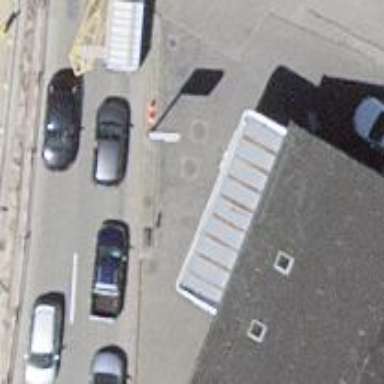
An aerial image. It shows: Fuel station.